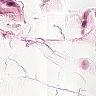
Metastatic tissue present: no